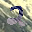
Label: 2